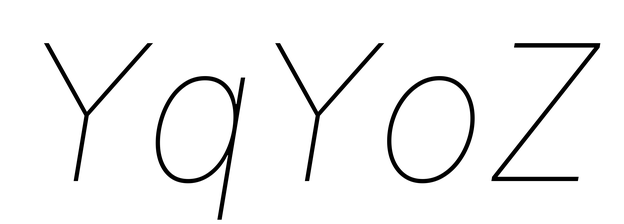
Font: Inter-Italic_Thin_Italic